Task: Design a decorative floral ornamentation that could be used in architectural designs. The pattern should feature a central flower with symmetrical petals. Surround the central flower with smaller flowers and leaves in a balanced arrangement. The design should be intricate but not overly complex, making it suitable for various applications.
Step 1320:
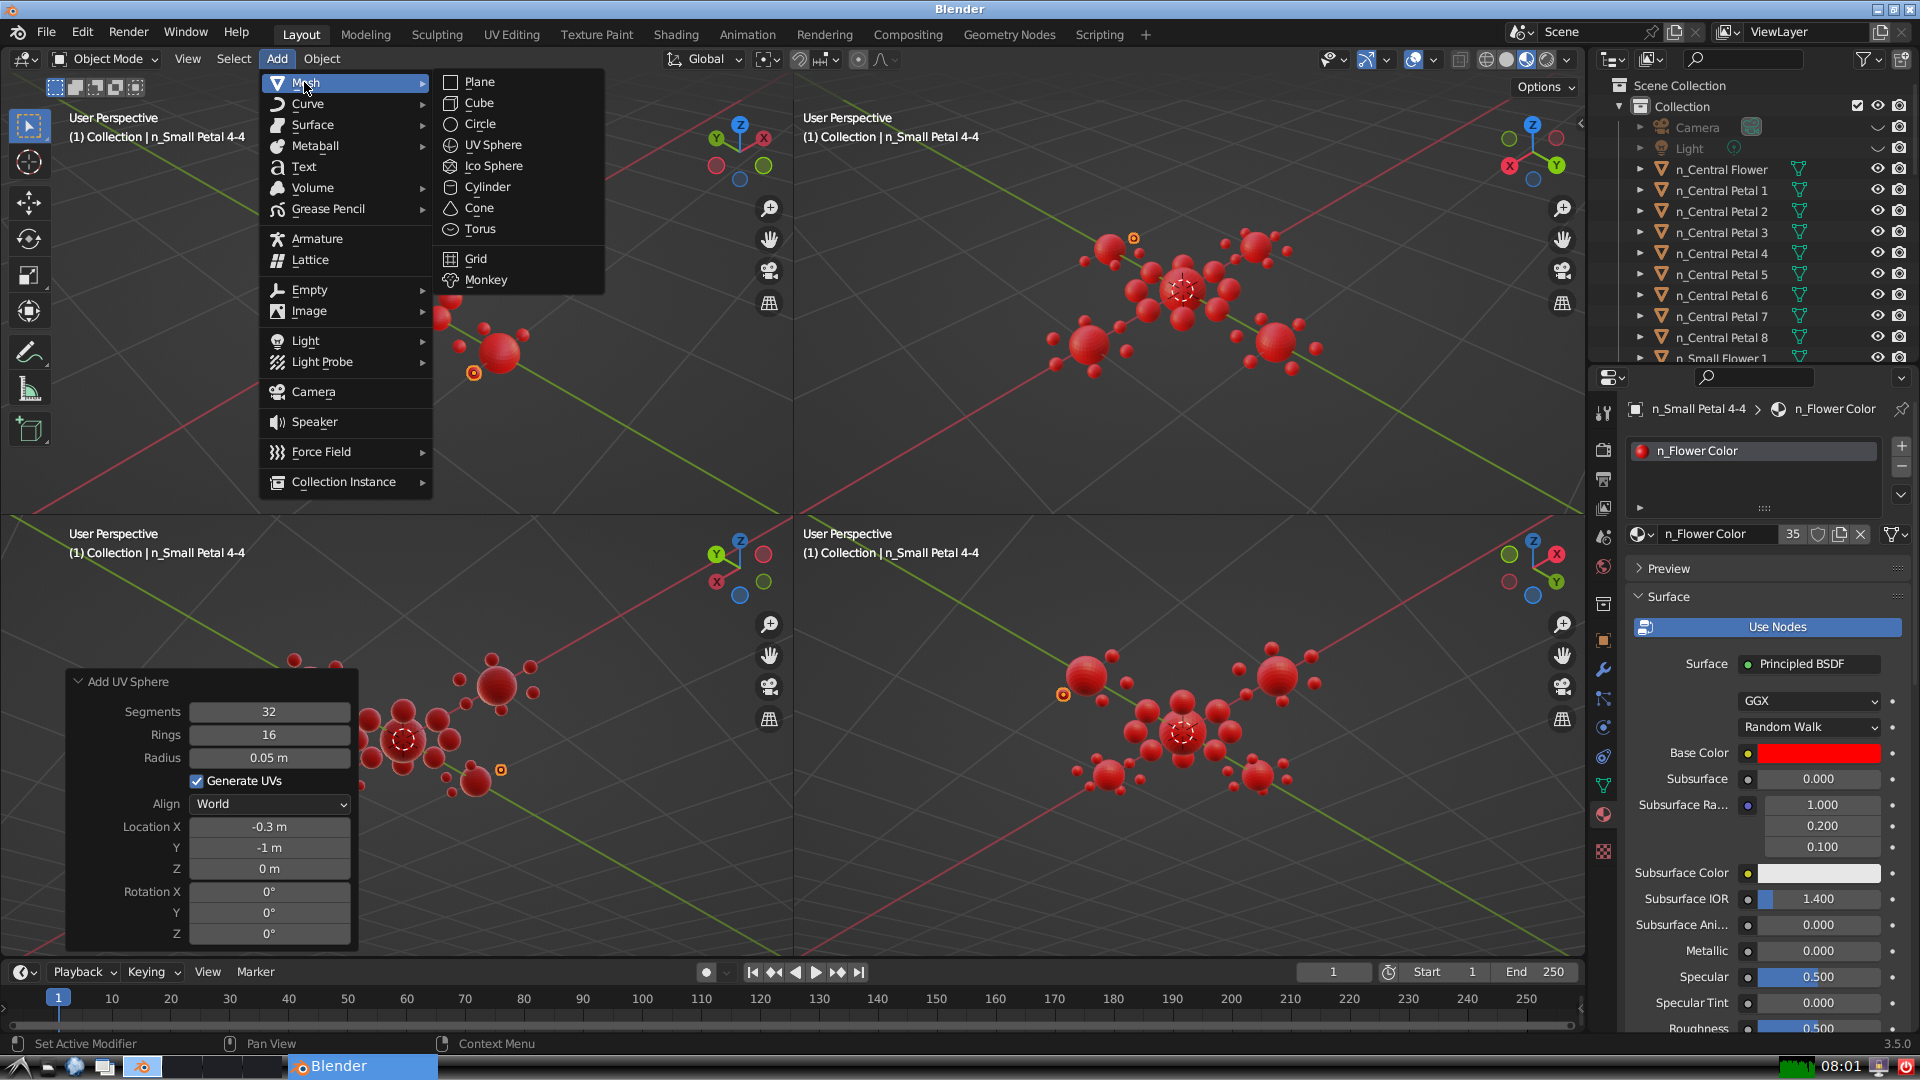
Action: {"mouse_move": [499, 144]}